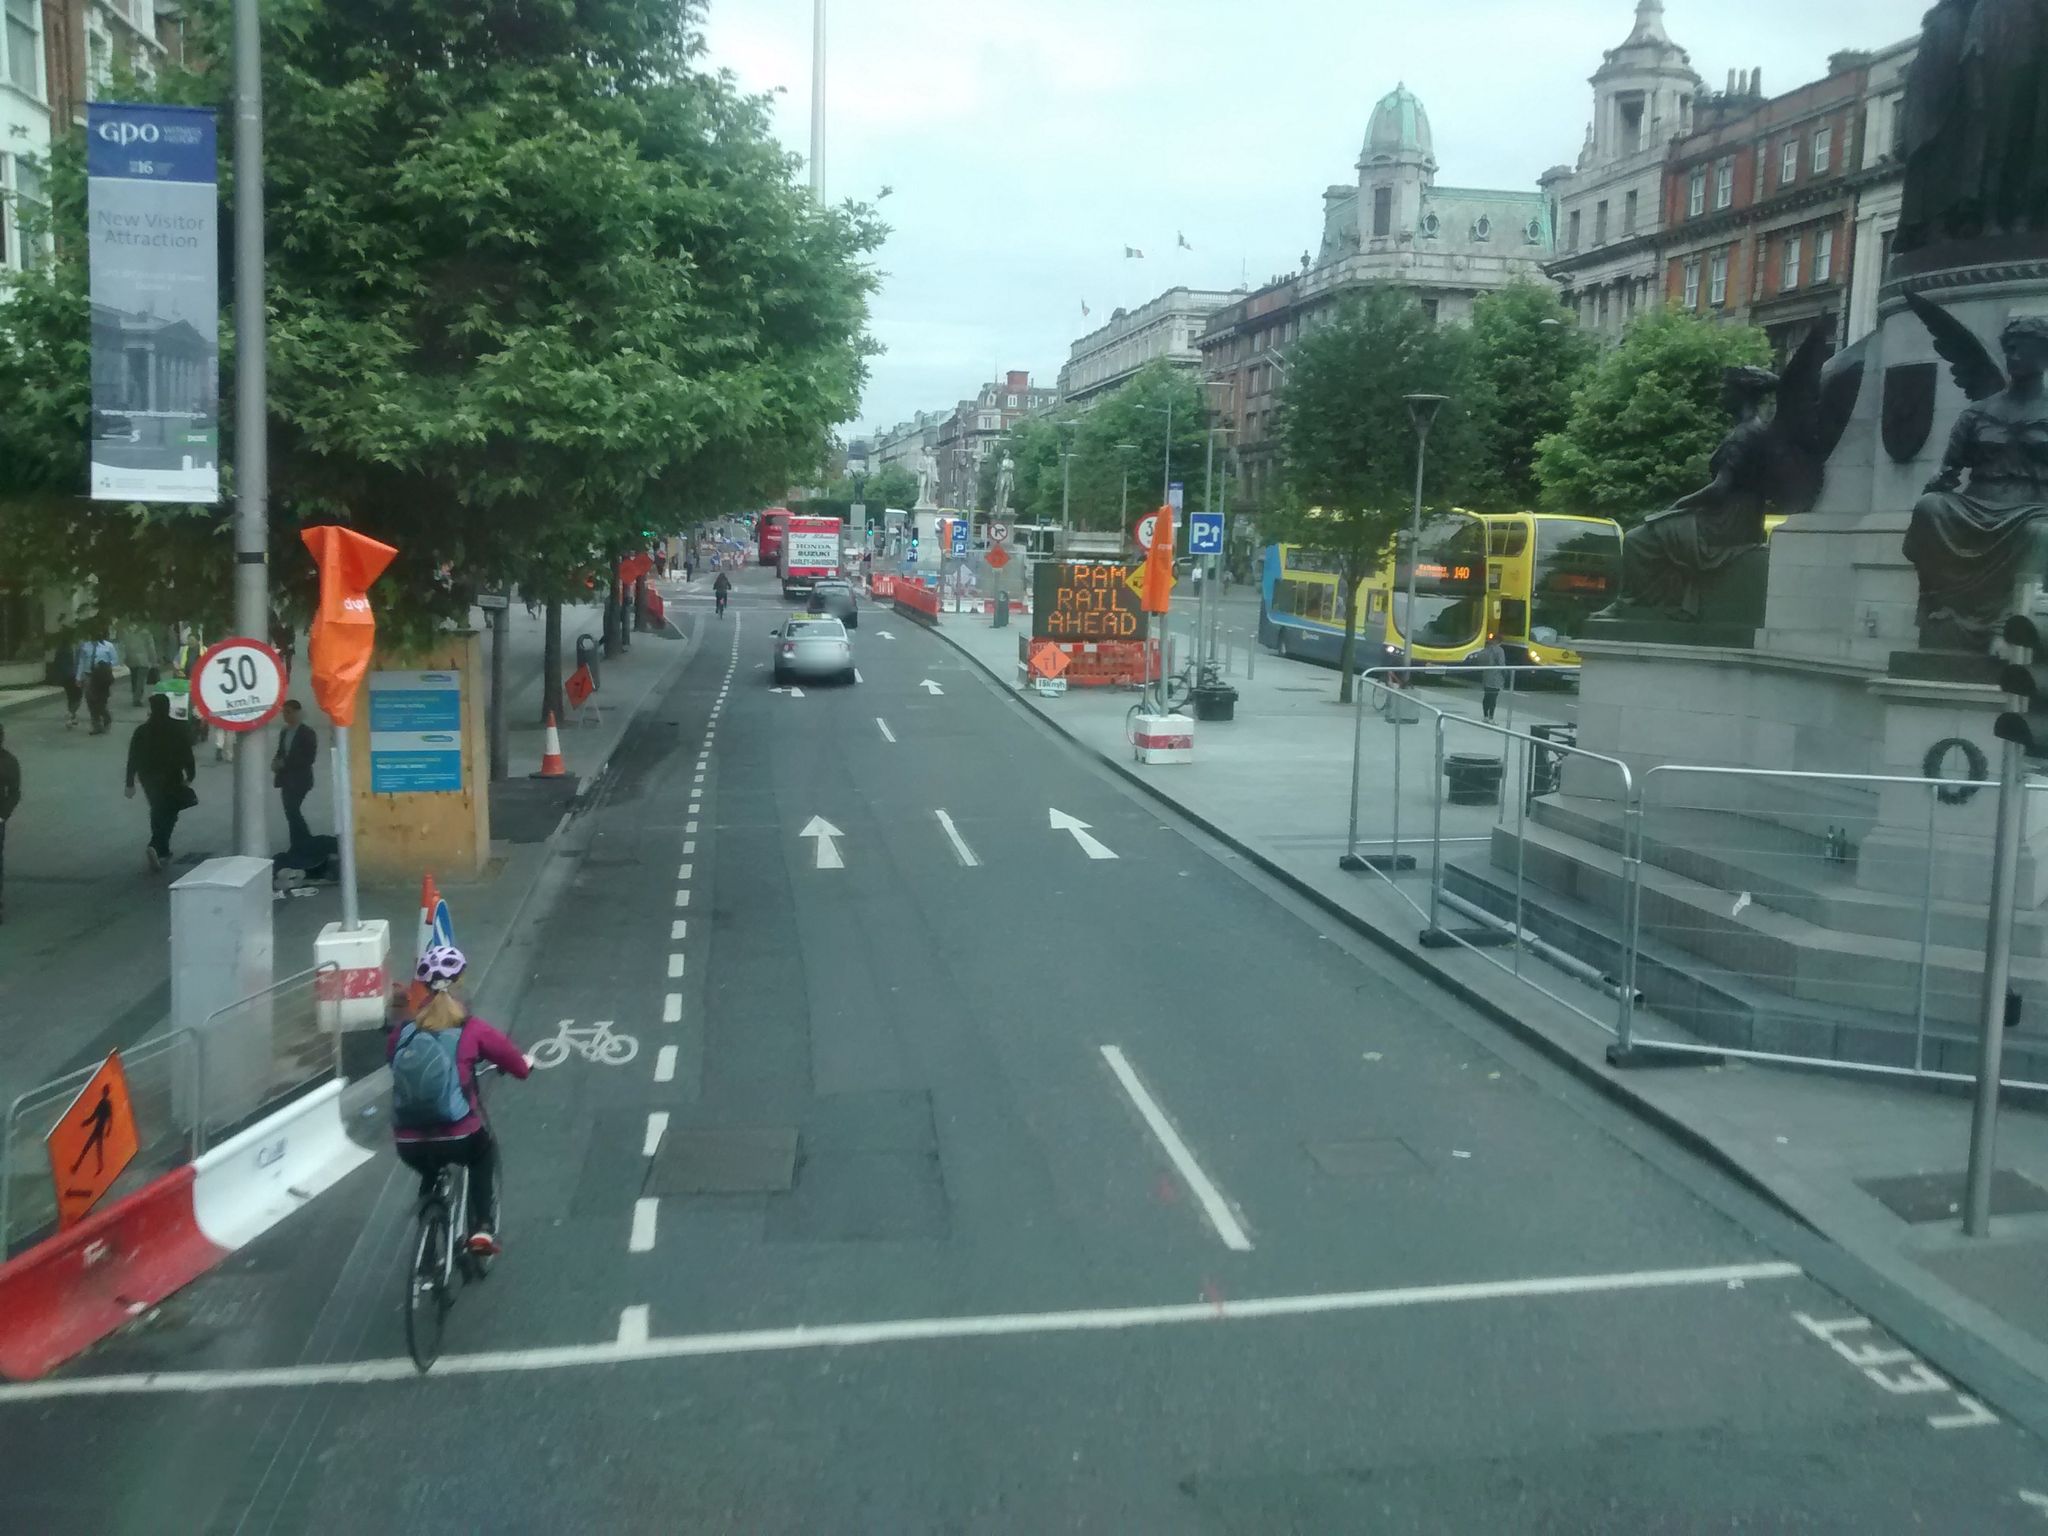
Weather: cloudy
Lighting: day
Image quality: good
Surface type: driving surface
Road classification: tertiary
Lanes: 2
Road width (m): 6
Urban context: urban centre
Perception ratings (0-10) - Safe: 5.86, Lively: 9.32, Beautiful: 8.67, Boring: 1.17, Depressing: 4.84, Wealthy: 8.8